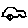
Label: car